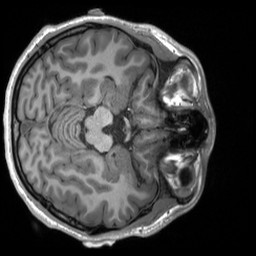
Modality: T1w
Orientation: axial
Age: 20
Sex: male
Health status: healthy
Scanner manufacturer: siemens
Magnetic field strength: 3 T
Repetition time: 2.3 s
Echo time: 0.00232 s